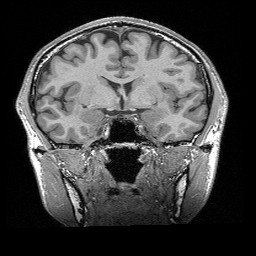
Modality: T1w
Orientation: sagittal